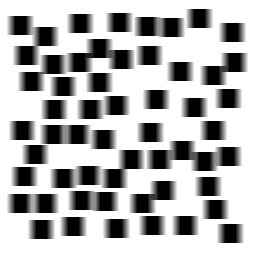
Squares: 56
Triangles: 0
Stars: 0
Total shapes: 56